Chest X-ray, PA view. Patient: 32 years old, sex M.
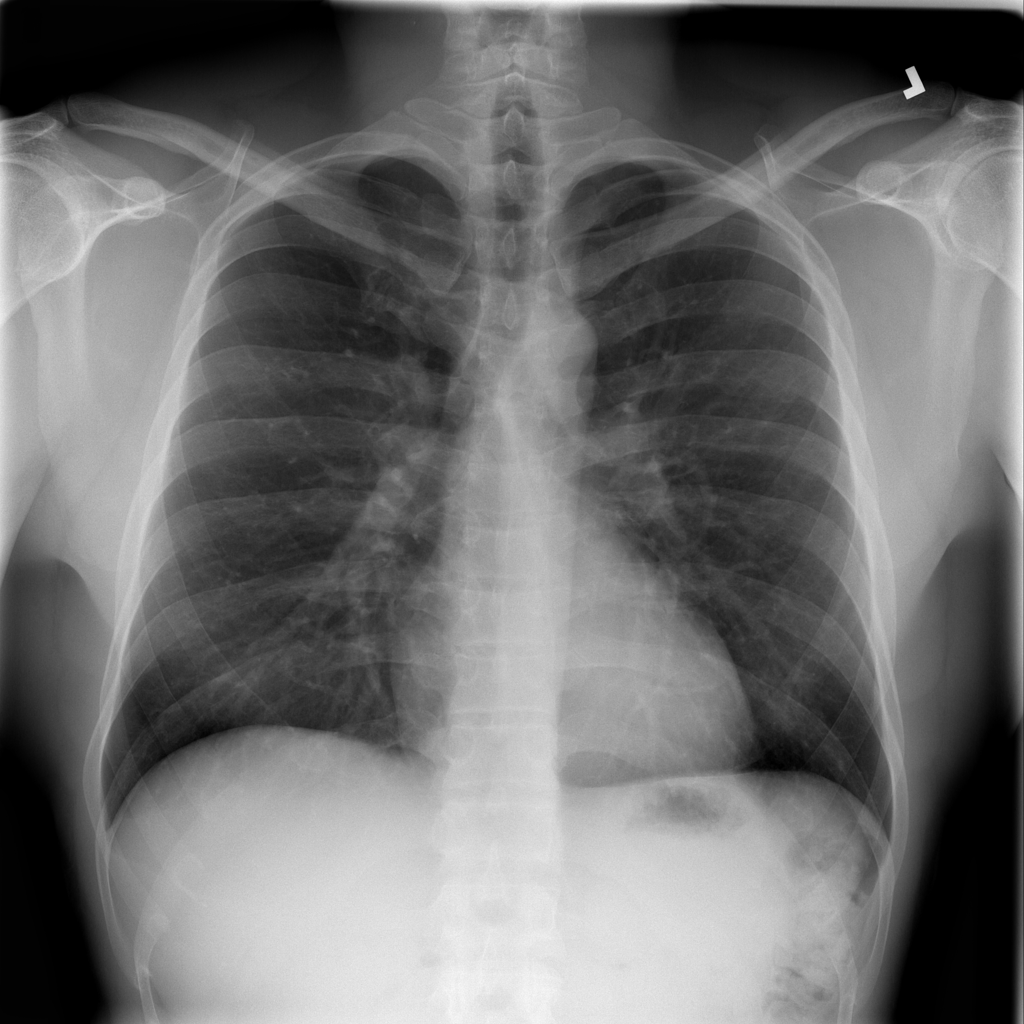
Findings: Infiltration